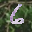
Label: 6